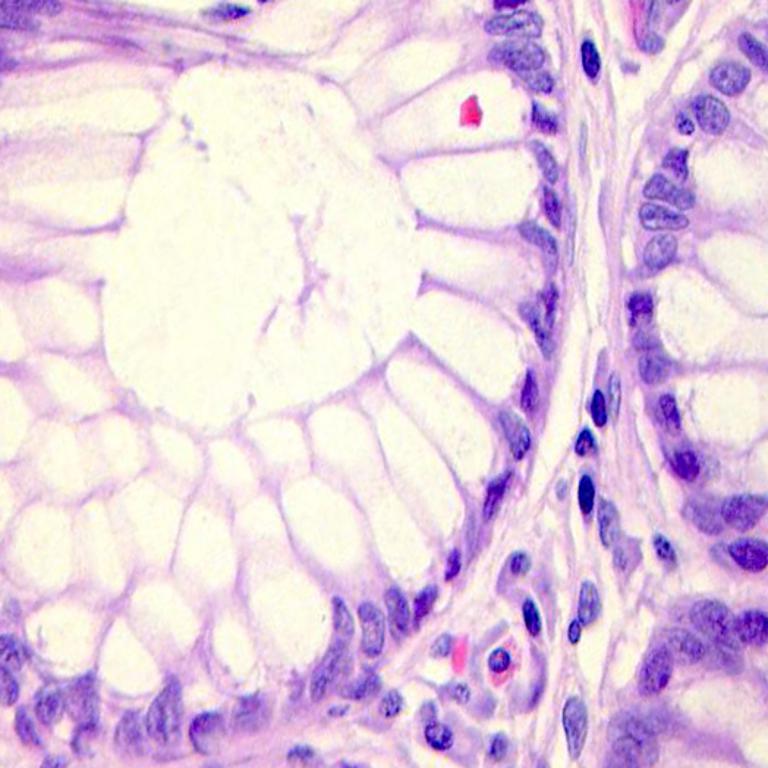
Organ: colon
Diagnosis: benign